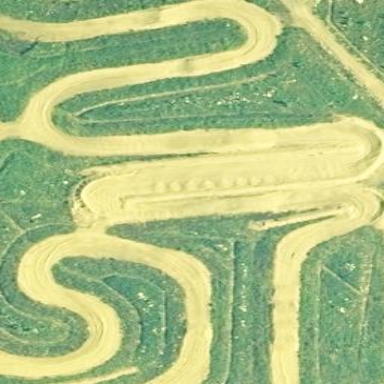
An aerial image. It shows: Sandy raceway designed for motocross sports.